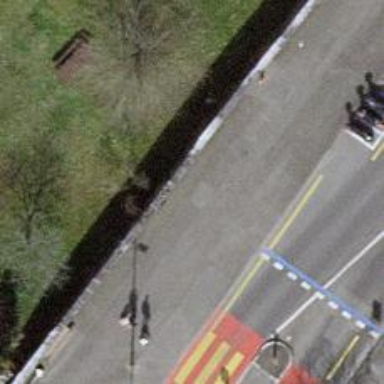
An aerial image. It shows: Bench for seating.